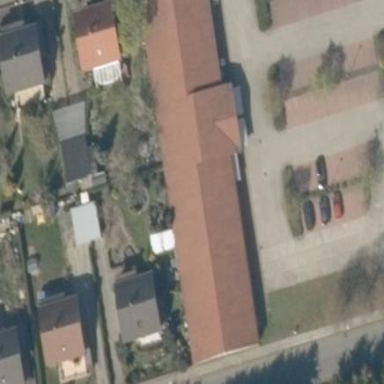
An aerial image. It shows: Building.